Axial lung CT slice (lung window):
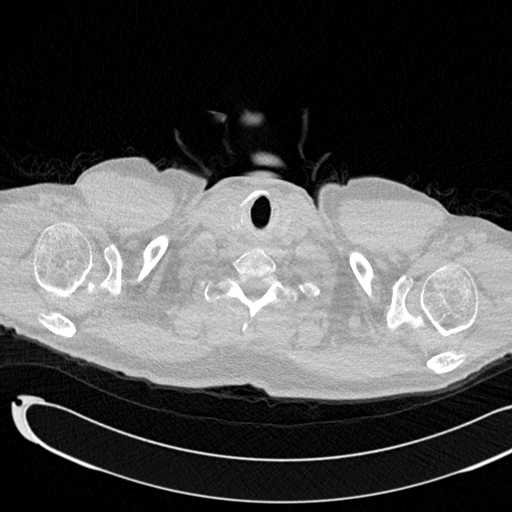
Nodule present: no